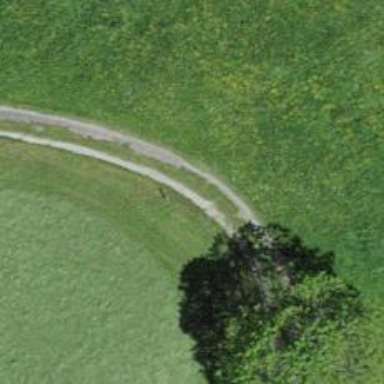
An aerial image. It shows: Bridleway.